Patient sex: F
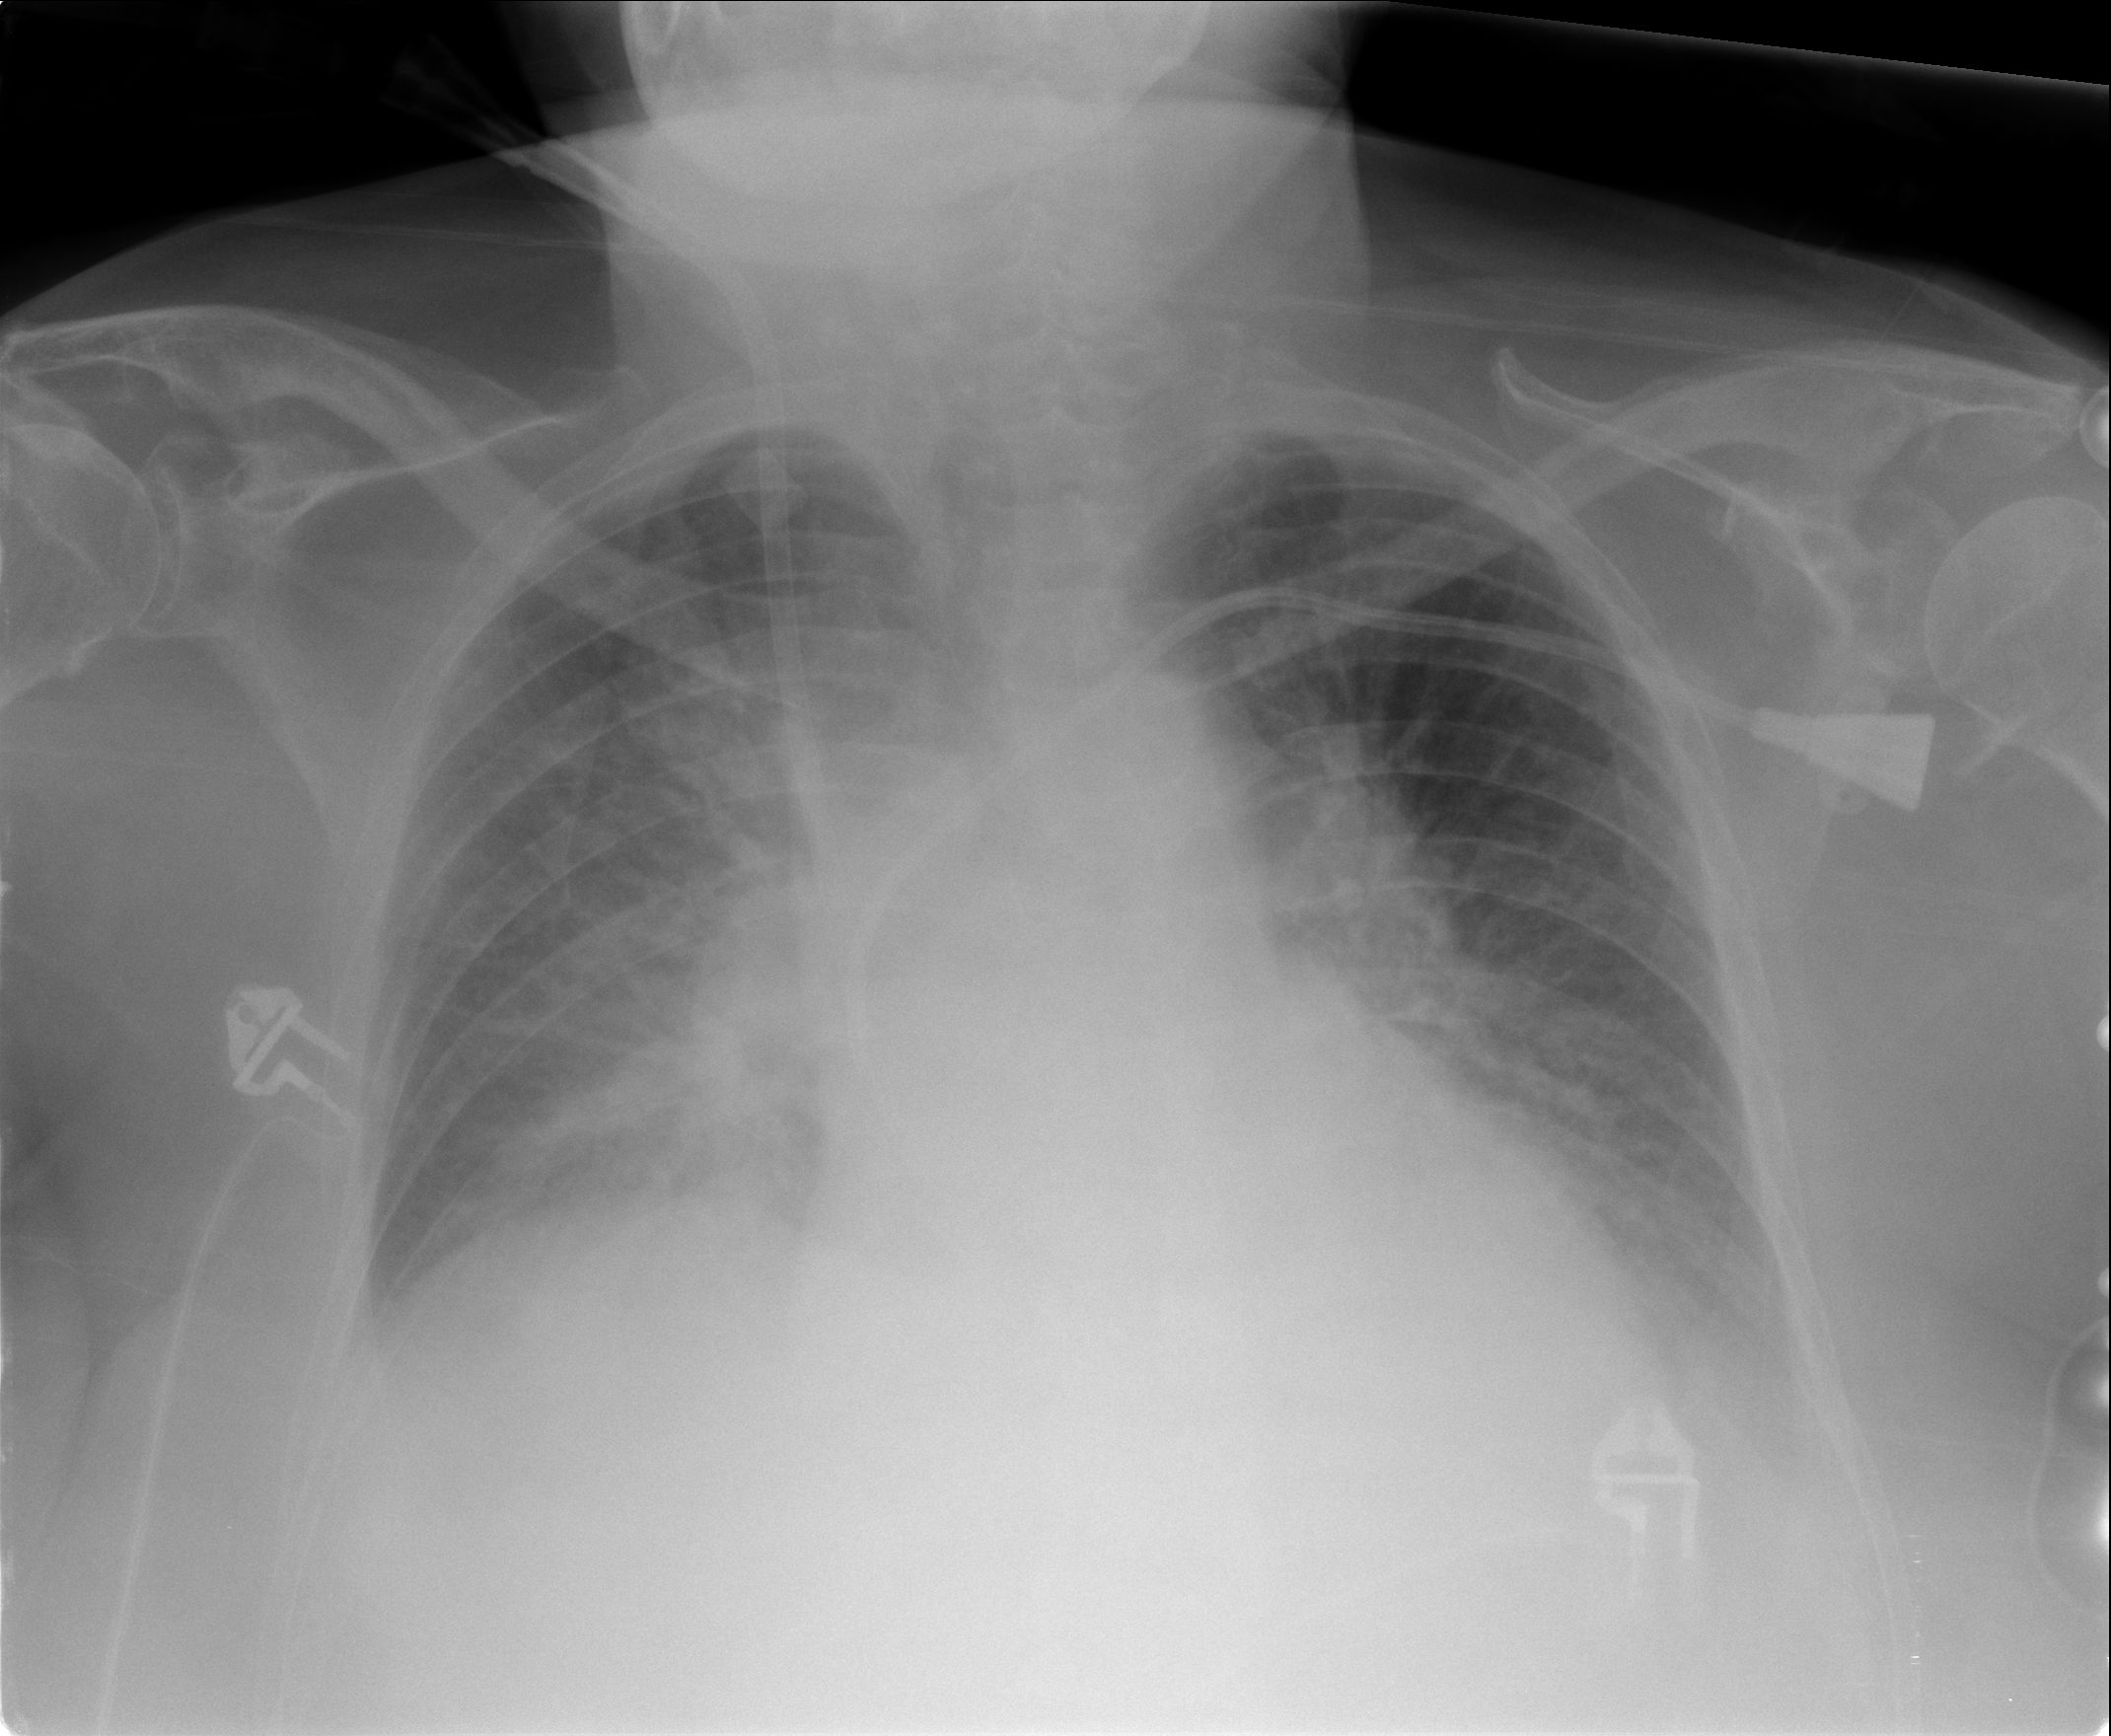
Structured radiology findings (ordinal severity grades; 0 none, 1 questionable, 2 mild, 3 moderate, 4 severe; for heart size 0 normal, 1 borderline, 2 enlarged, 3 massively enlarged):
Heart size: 0
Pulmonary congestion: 1
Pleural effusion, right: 1
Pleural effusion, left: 1
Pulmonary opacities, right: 2
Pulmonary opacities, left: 1
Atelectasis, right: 2
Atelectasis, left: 0